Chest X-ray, PA view. Patient: 42 years old, sex M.
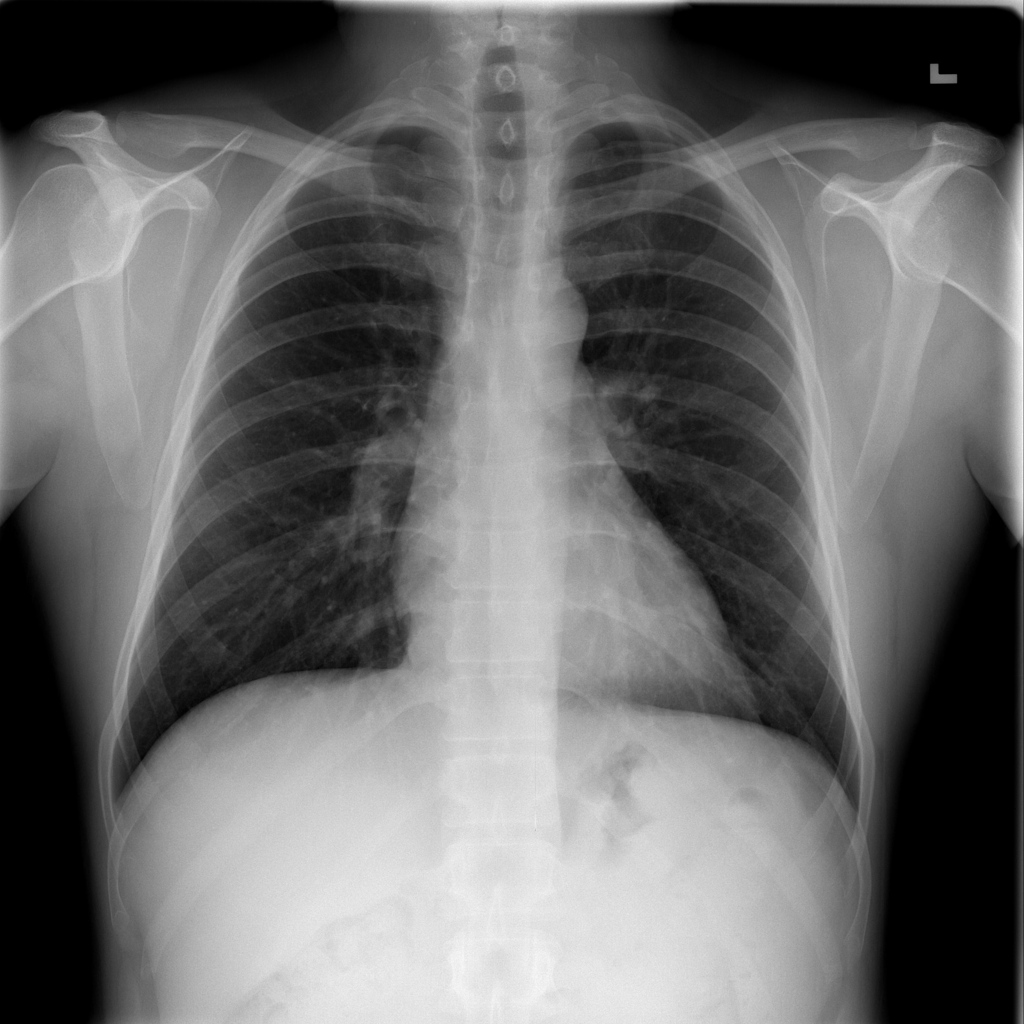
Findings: No Finding